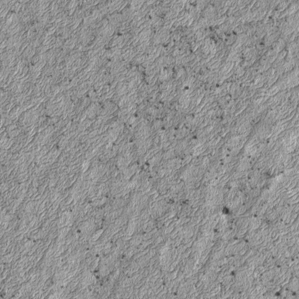
Label: frost